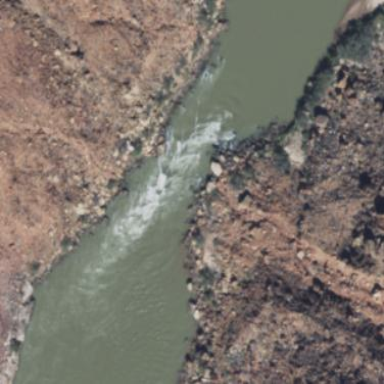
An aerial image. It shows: Rapids in natural water setting.